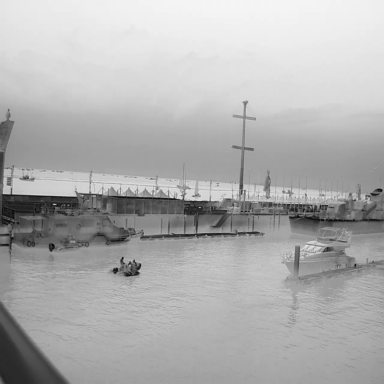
There is a warship in the infrared image.